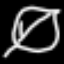
Label: leaf